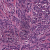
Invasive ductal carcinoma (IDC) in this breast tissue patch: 1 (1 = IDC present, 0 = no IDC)